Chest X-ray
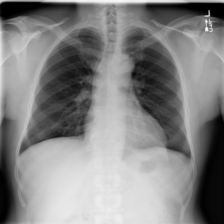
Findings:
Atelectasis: negative
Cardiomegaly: negative
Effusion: negative
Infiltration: negative
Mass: negative
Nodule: negative
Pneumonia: negative
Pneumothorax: negative
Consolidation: negative
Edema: negative
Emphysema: negative
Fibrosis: negative
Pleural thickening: negative
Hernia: negative